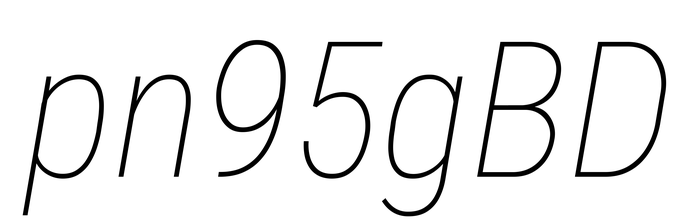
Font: Roboto-Italic_Condensed_Thin_Italic